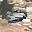
Label: 2